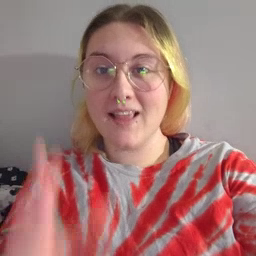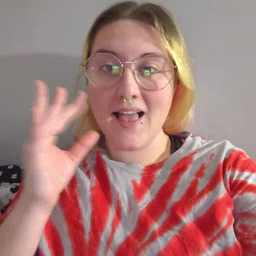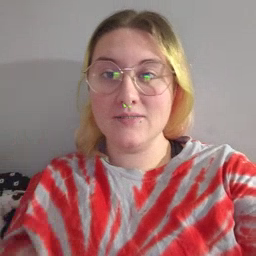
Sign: cat